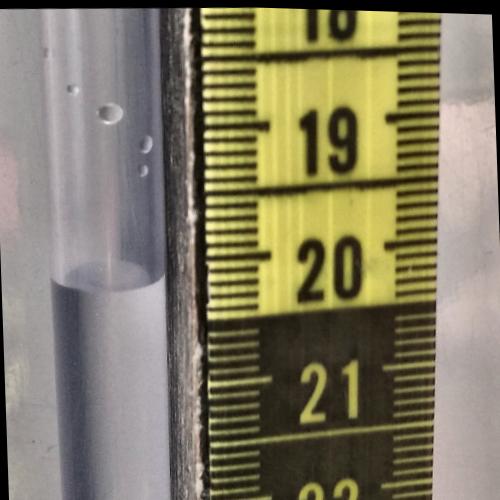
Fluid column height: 20.1 cm